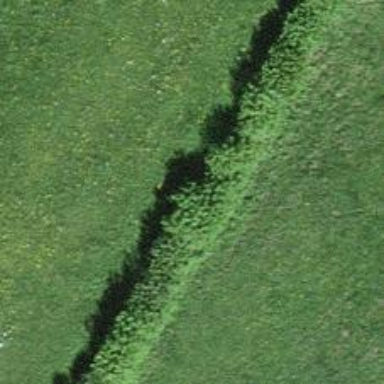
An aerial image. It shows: Hedge acting as barrier.